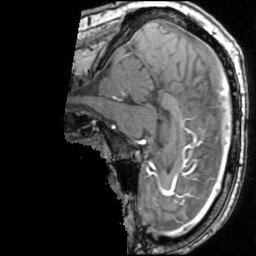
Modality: angio
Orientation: sagittal
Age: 34
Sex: male
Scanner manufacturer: siemens
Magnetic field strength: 3 T
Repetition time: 0.025 s
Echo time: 0.00334 s